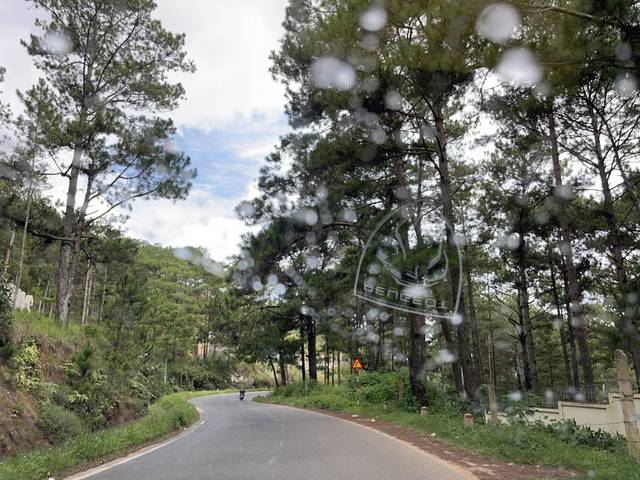
Region: Vietnam
Coordinates: 11.984, 108.48